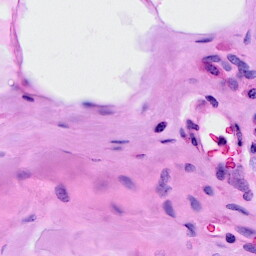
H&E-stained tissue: Breast